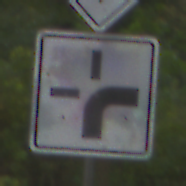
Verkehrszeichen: VerlaufVorfahrtsstrasse3
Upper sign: Vorfahrtsstrasse
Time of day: Midday
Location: Outdoor (Nature)
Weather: Overcast
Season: Autumn
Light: Natural